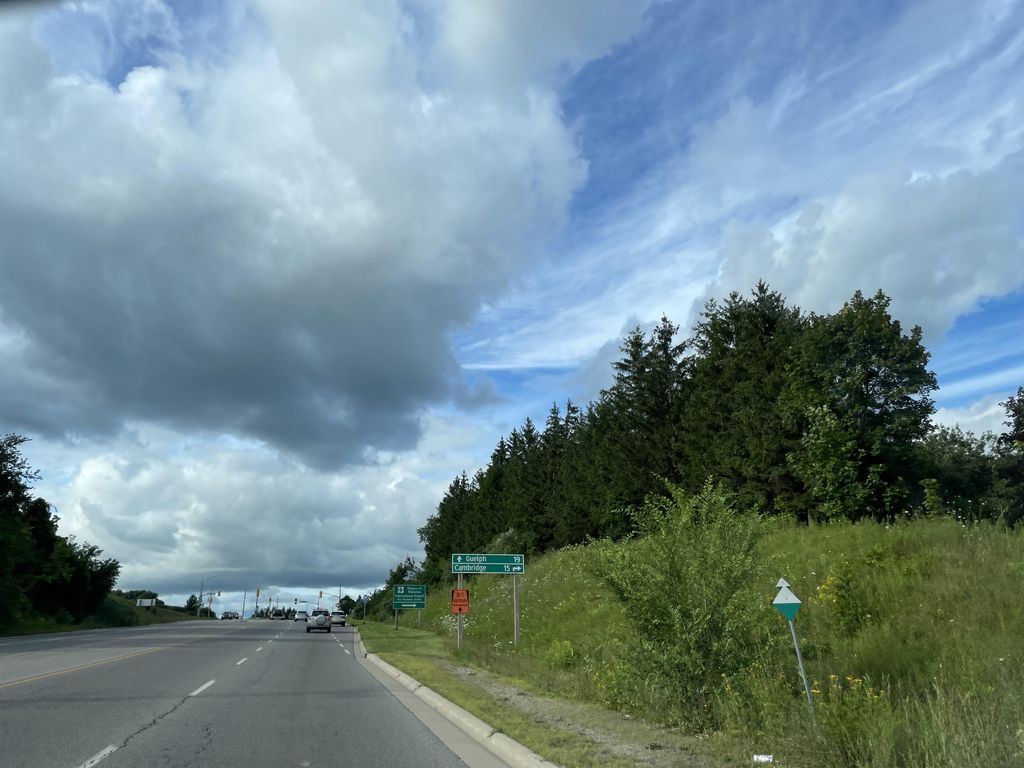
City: kitchener-waterloo